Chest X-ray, PA view. Patient: 33 years old, sex M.
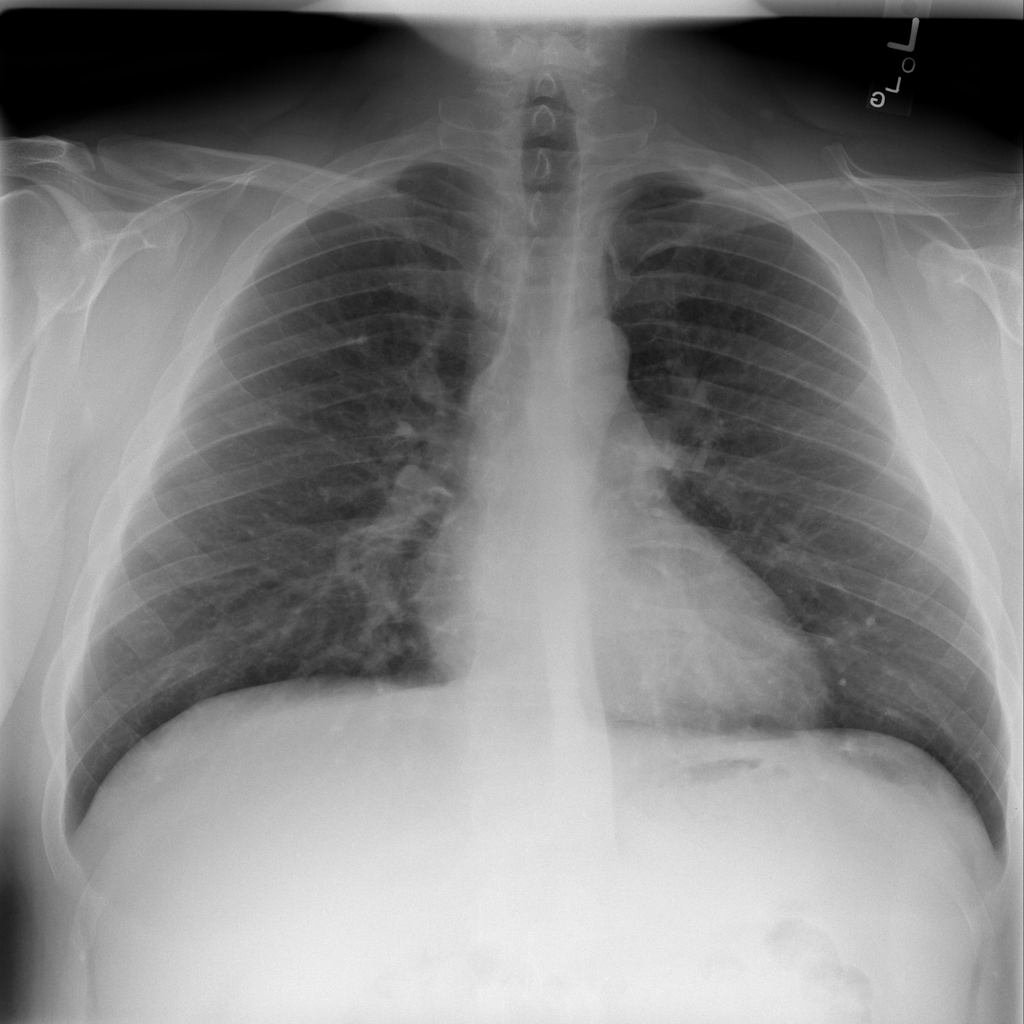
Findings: No Finding